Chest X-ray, PA view. Patient: 60 years old, sex F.
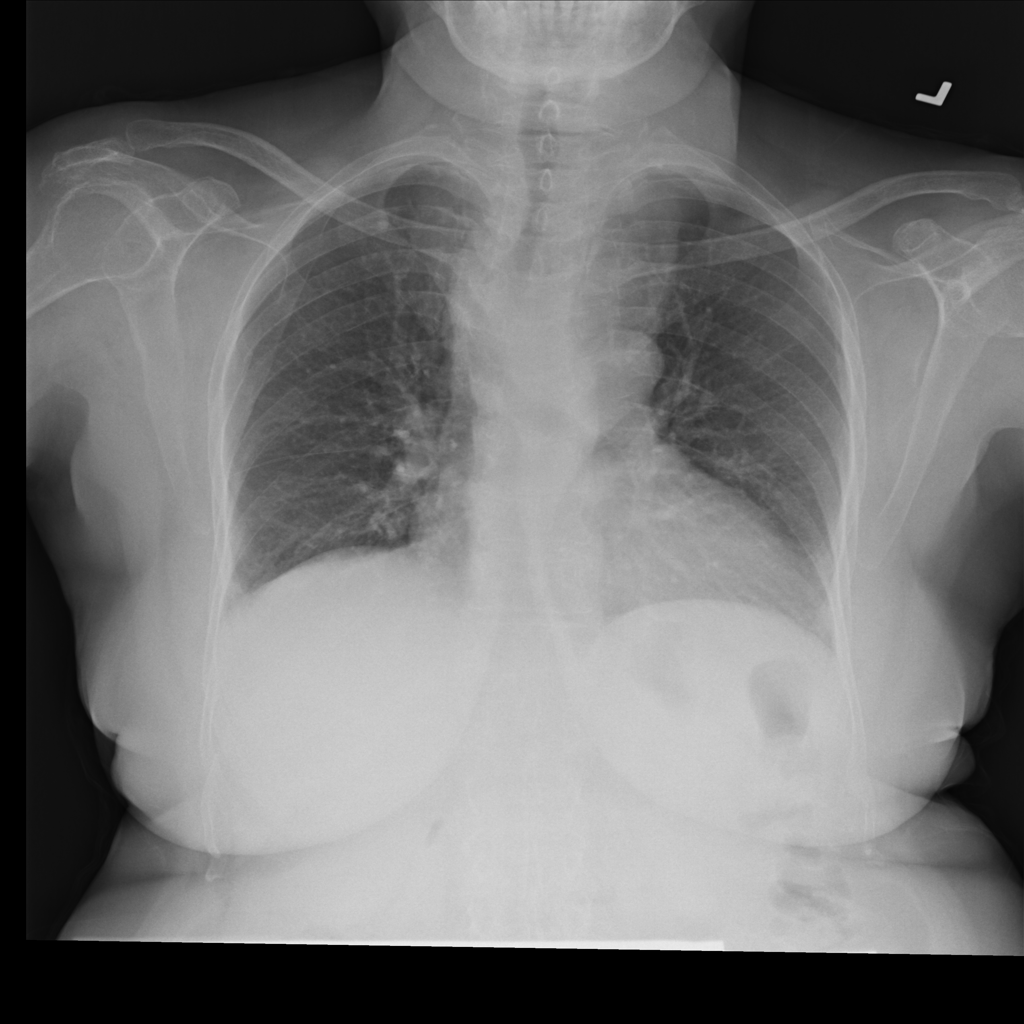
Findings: Mass